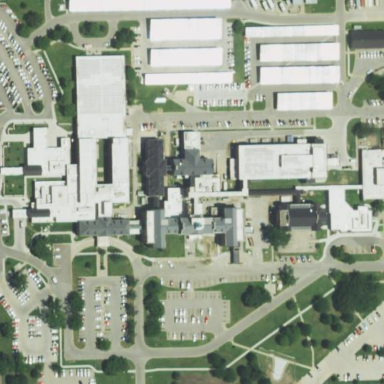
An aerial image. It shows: Hospital providing healthcare services.